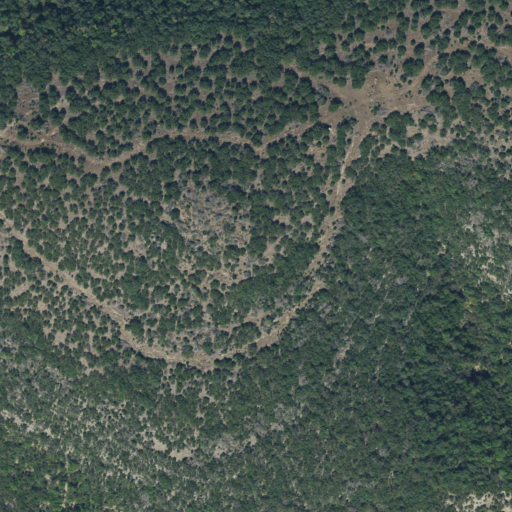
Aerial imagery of mountain in Texas named Round Mountain containing evergreen forest, deciduous forest, and shrub